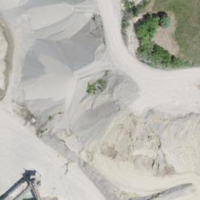
EUNIS habitat code: 56
Species observed at this site:
Phaneroptera falcata